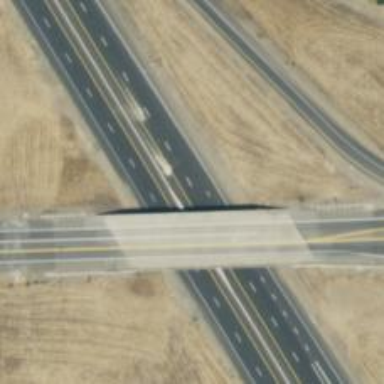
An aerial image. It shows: Asphalt trunk highway which is also expressway.